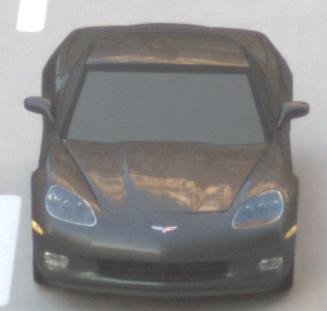
Make: Chevrolet
Model: Corvette Coupé
Detailed model: Corvette (C6) Coupé
Model produced from: 2005/02
Model produced until: 2008/03
Doors: 3
Color: gray
Road condition: dry road
Daytime: sunrise or sunset
Contrast: low contrast